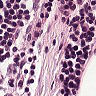
Metastatic tissue present: no